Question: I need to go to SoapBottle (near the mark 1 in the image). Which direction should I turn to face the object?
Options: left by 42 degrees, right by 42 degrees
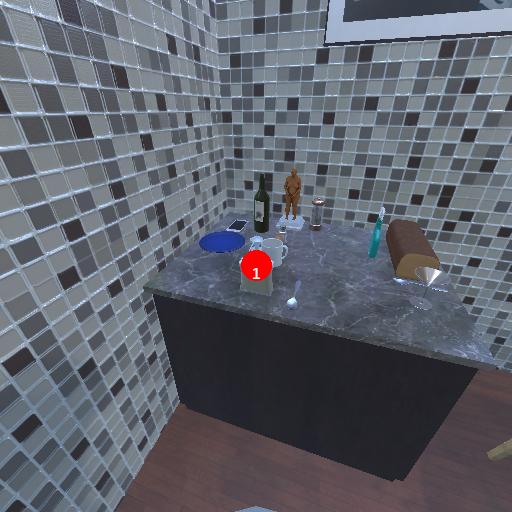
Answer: left by 42 degrees